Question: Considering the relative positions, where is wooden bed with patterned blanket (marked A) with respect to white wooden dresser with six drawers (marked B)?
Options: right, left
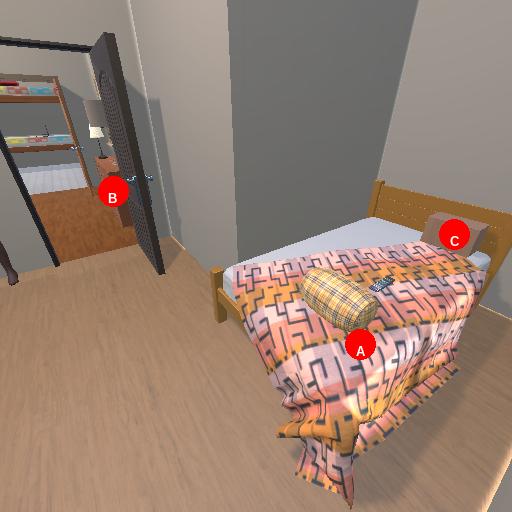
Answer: right